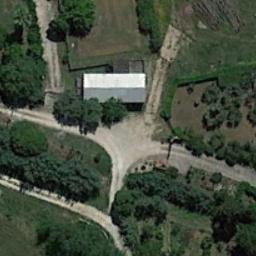
Label: residential